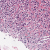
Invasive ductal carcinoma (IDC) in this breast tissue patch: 1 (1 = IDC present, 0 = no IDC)